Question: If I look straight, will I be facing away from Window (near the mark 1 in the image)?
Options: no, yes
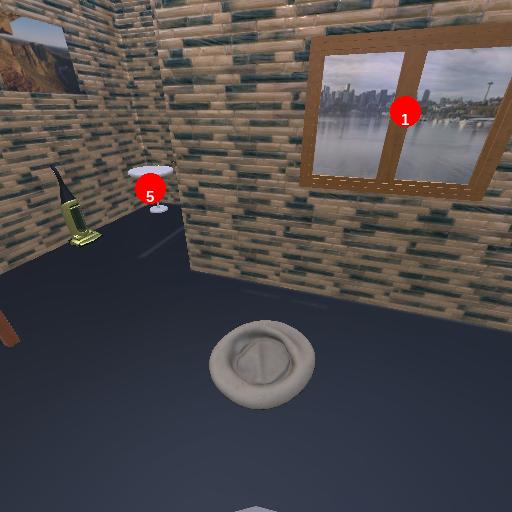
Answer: no